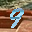
Label: 9